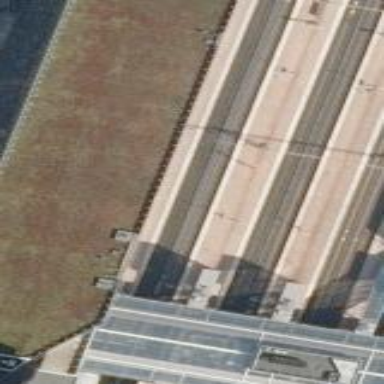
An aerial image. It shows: Paved platform for public transport. The platform is for railway services.